Question: I am writing an application for android. I need to implement something like below image(From LG's wallpaper selection tool). The original image does not have a circle.
The actual image is cropped to outside rectangle, but thumbnail images are cropped to the inside circle.
I want to implement something like this, but the guide is not a rectangle, but a circle. Is there any examples or library for this?

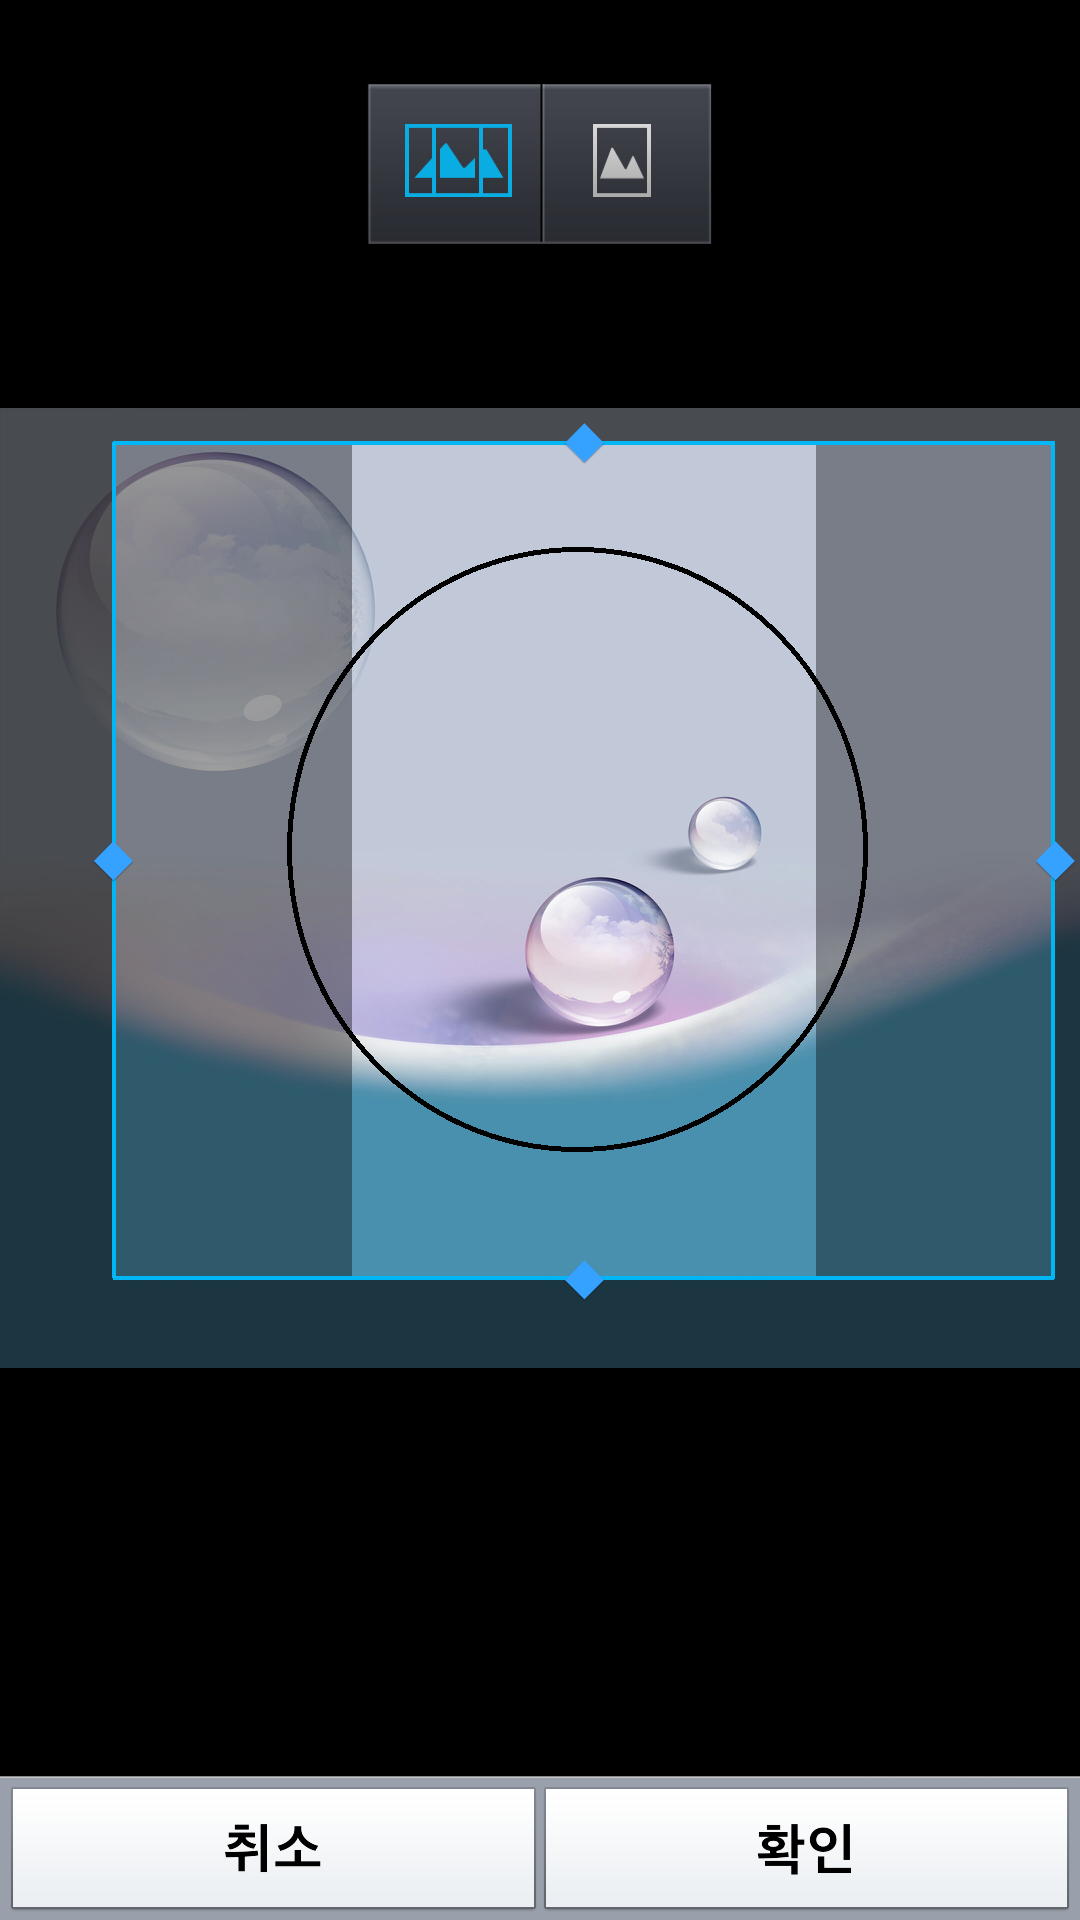
Answer: I wanted to implement the same thing, so I modified <URL>.